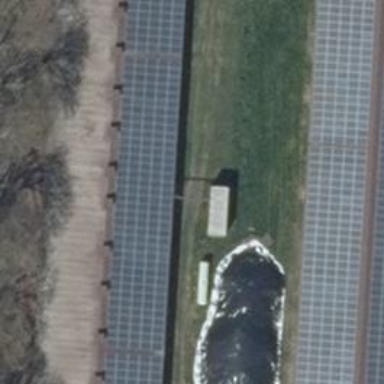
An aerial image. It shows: Solar photovoltaic panel generating electricity through small installation.